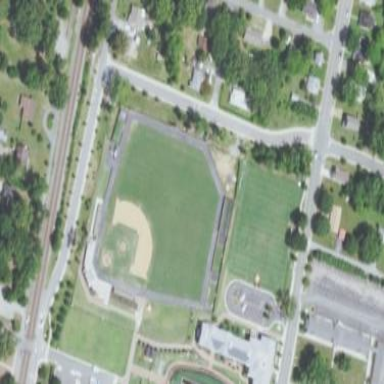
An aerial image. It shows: Baseball pitch for leisure land activities.